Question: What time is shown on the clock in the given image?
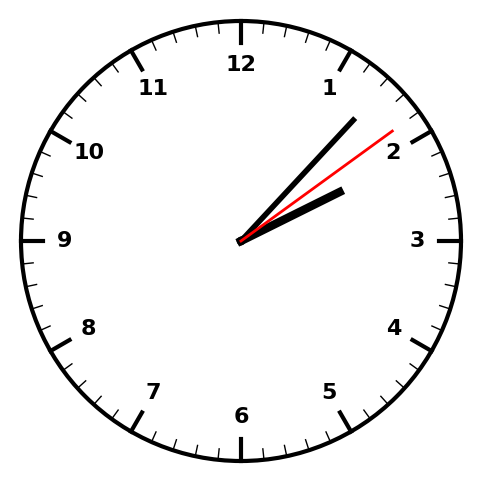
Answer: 02:07:09